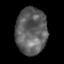
Tissue: skin
Cell type: Epithelial cells
Senescence score: 0.2138
Nuclear area (px): 1427
Mean DAPI intensity: 94.701